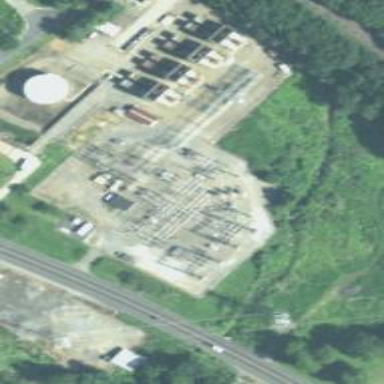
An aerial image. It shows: Switch used for power control.